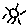
Label: sun